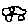
Label: car